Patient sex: M
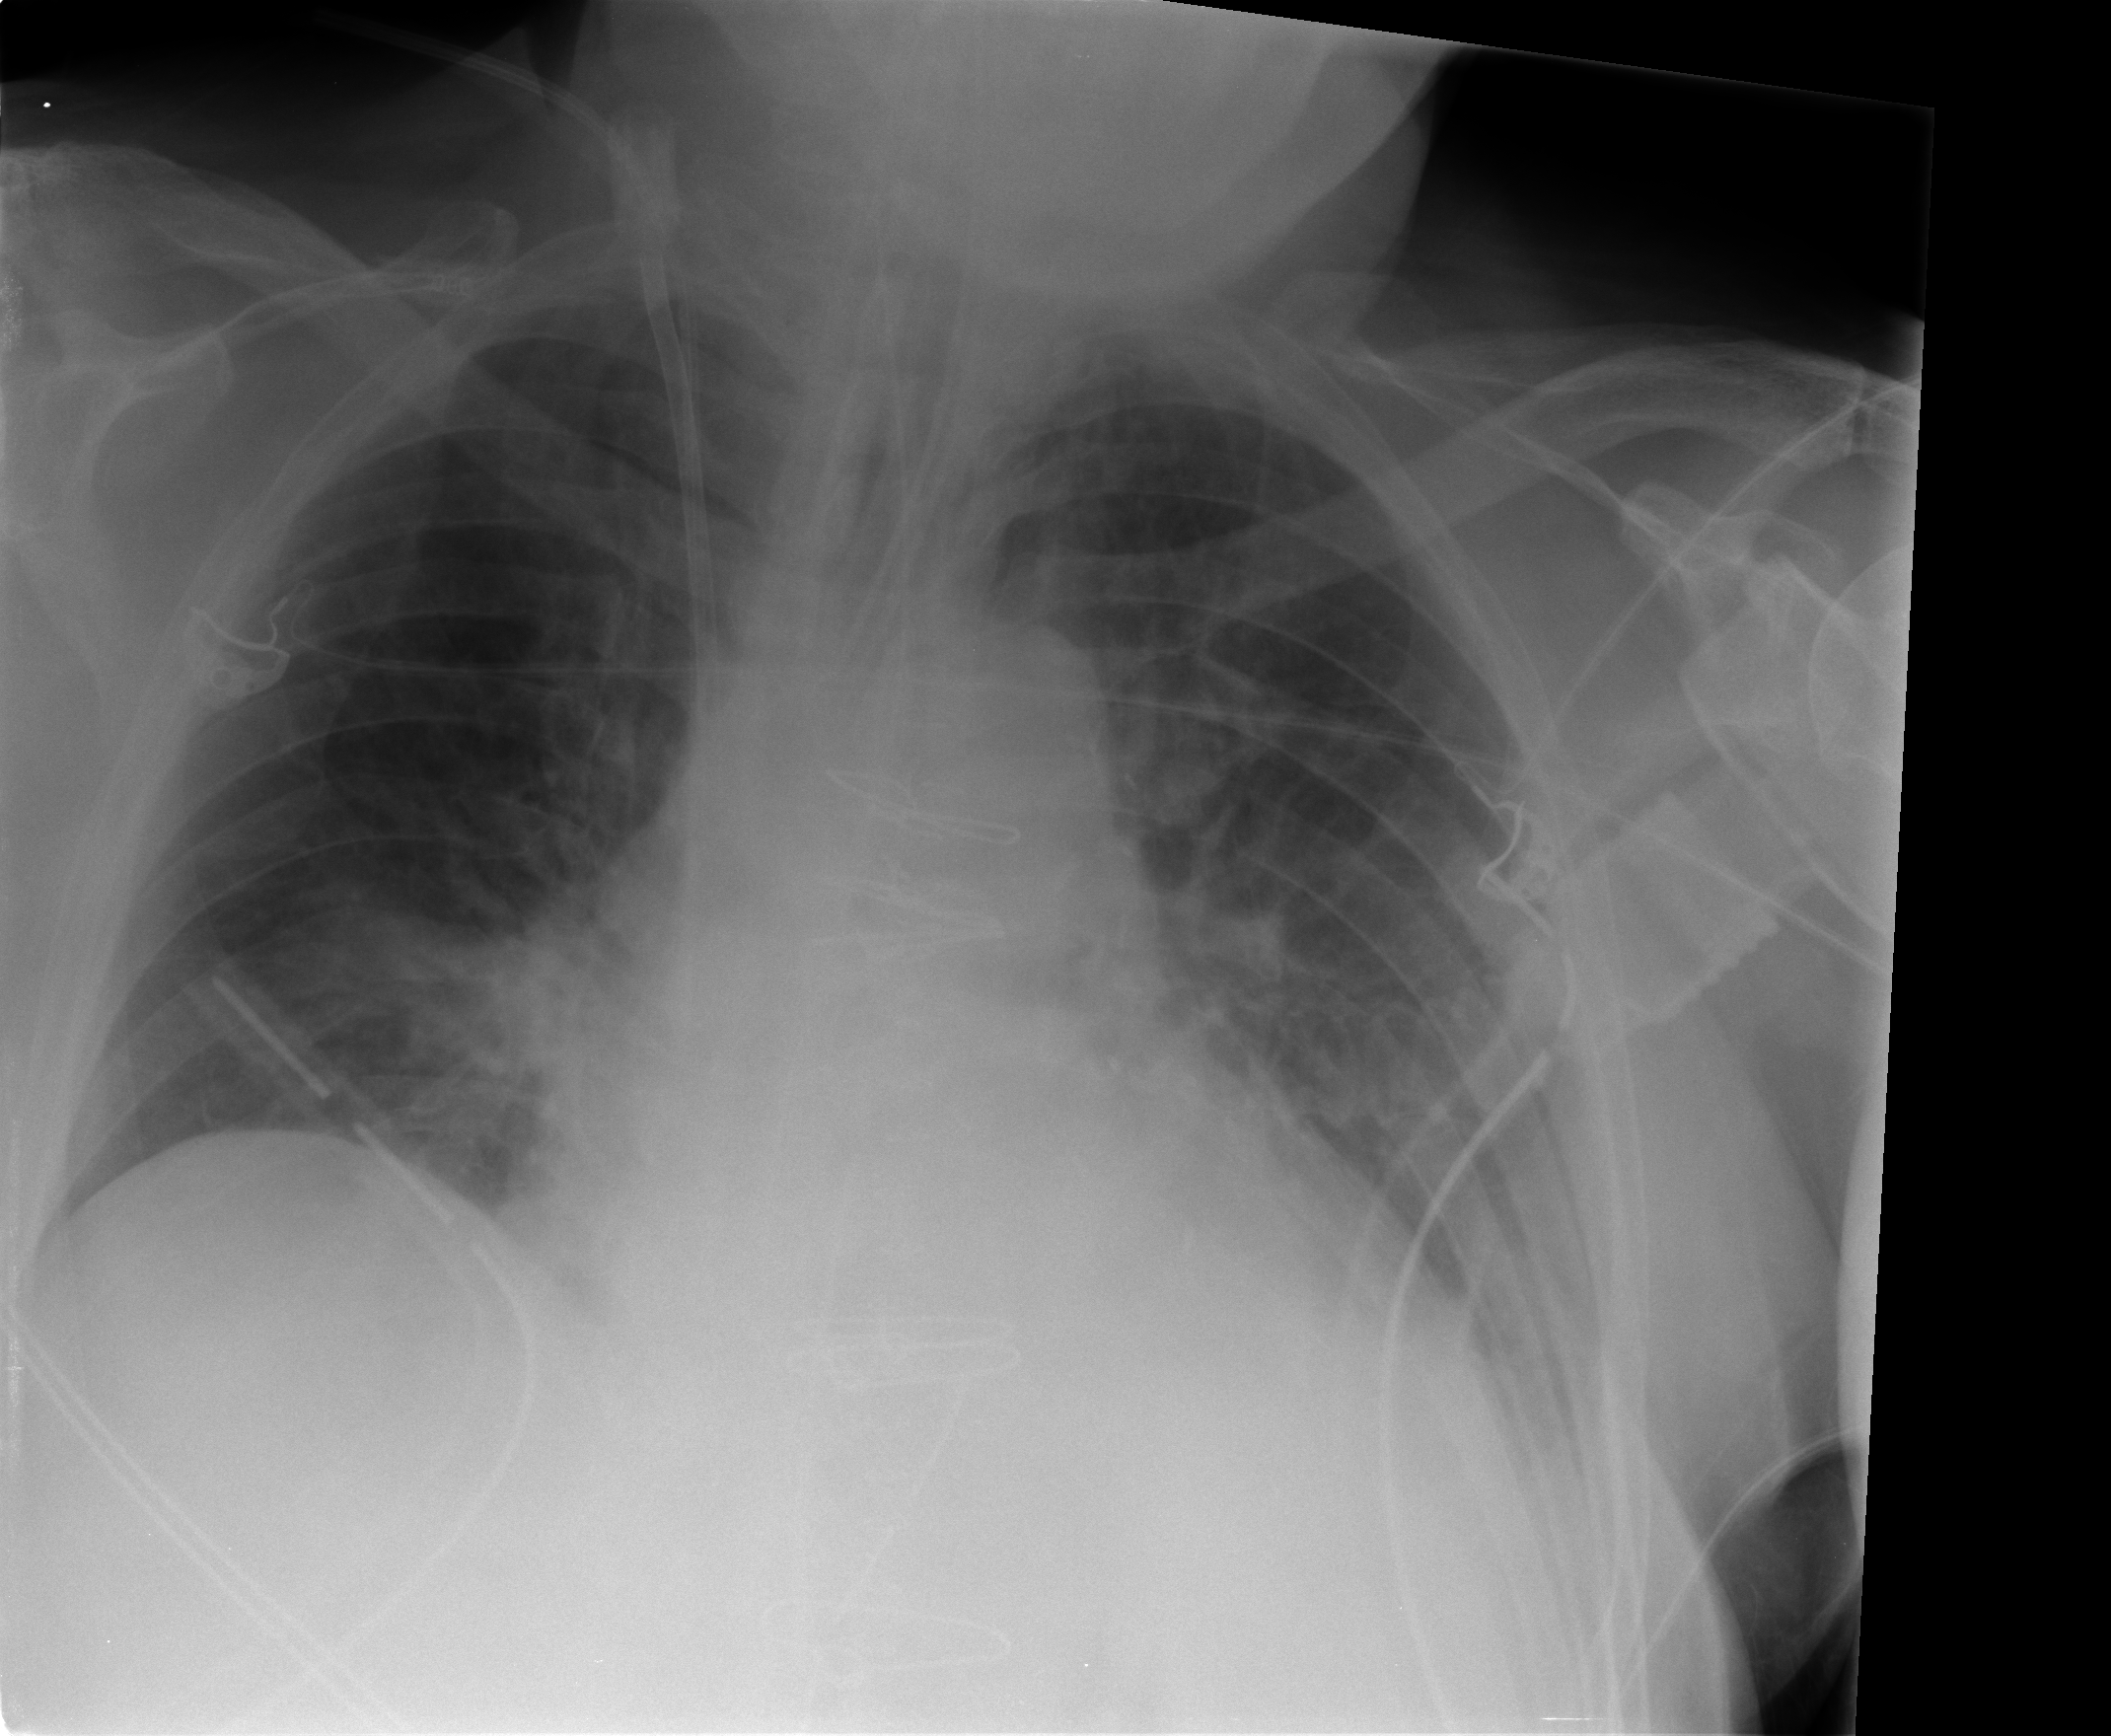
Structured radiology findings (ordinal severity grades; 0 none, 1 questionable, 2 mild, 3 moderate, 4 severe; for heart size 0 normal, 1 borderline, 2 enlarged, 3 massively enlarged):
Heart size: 1
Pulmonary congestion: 0
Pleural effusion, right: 0
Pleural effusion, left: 1
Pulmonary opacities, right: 0
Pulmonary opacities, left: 0
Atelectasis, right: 2
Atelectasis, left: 2